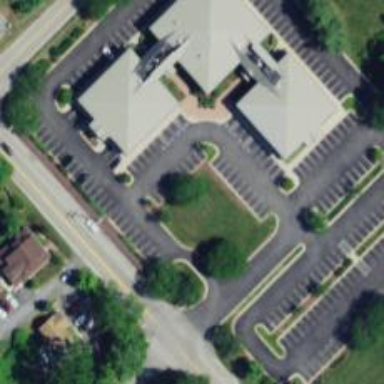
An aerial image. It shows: Commercial building housing healthcare clinic.